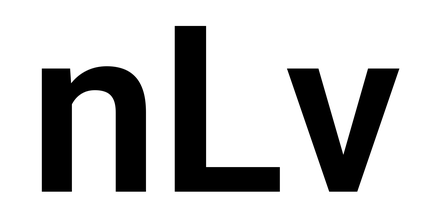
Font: Roboto_SemiBold